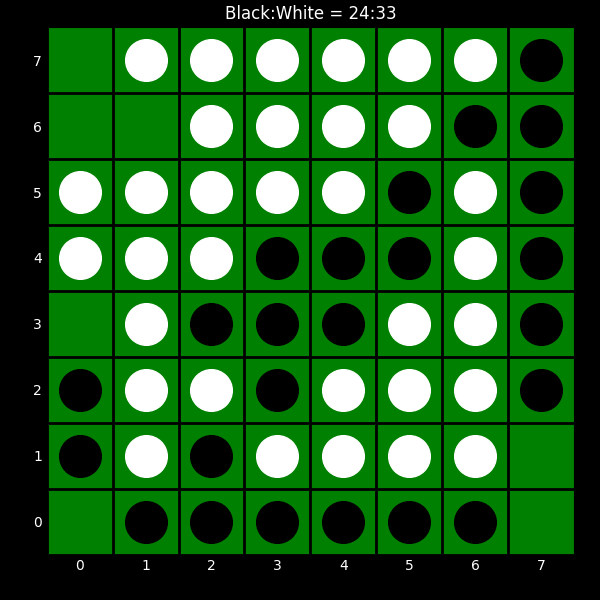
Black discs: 24
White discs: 33